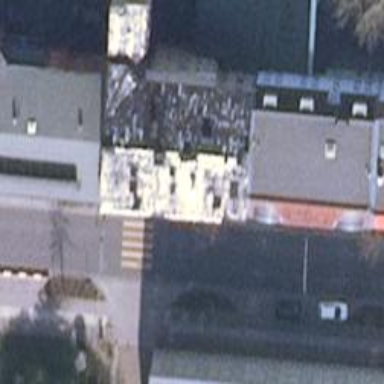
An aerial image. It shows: Convenience shop.